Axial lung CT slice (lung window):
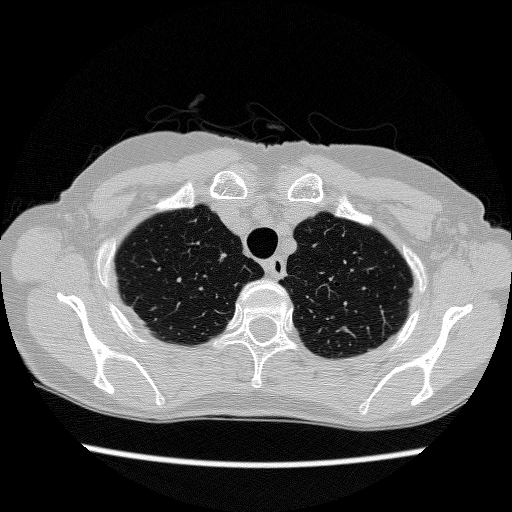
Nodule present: no